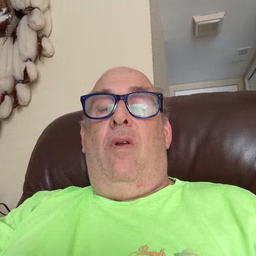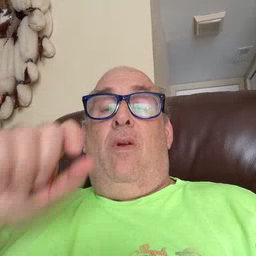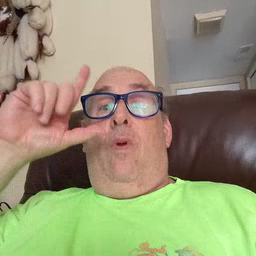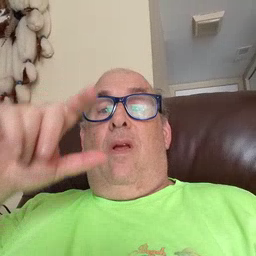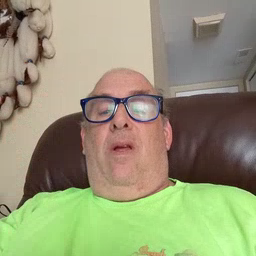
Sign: awake